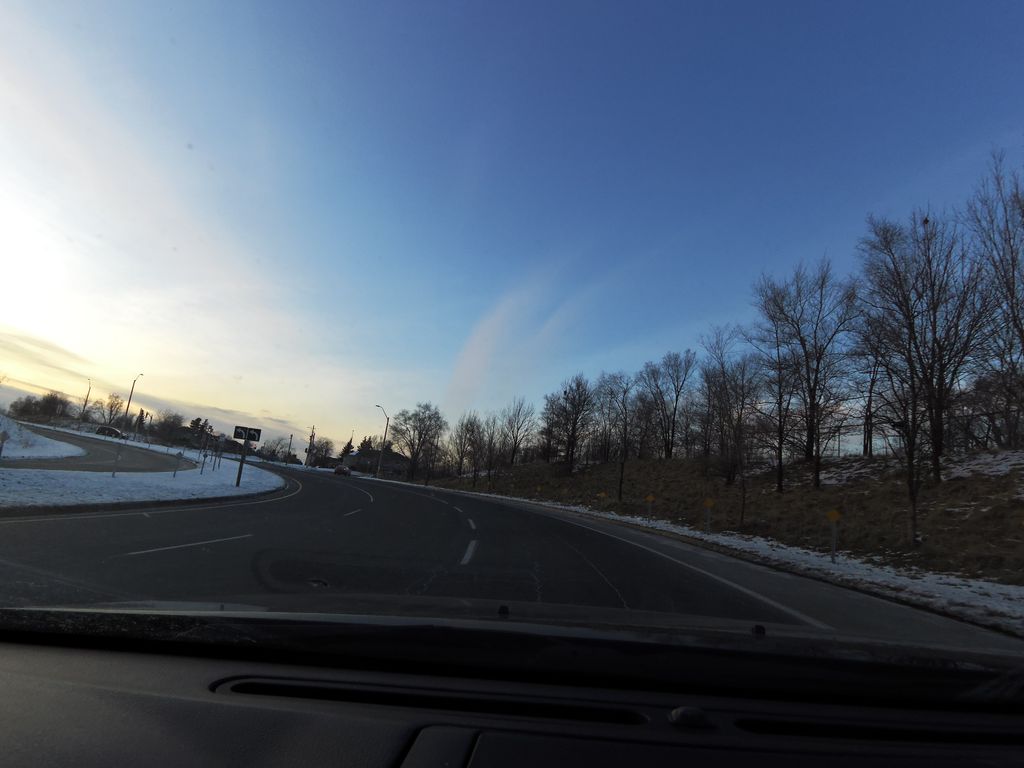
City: hamilton